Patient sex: M
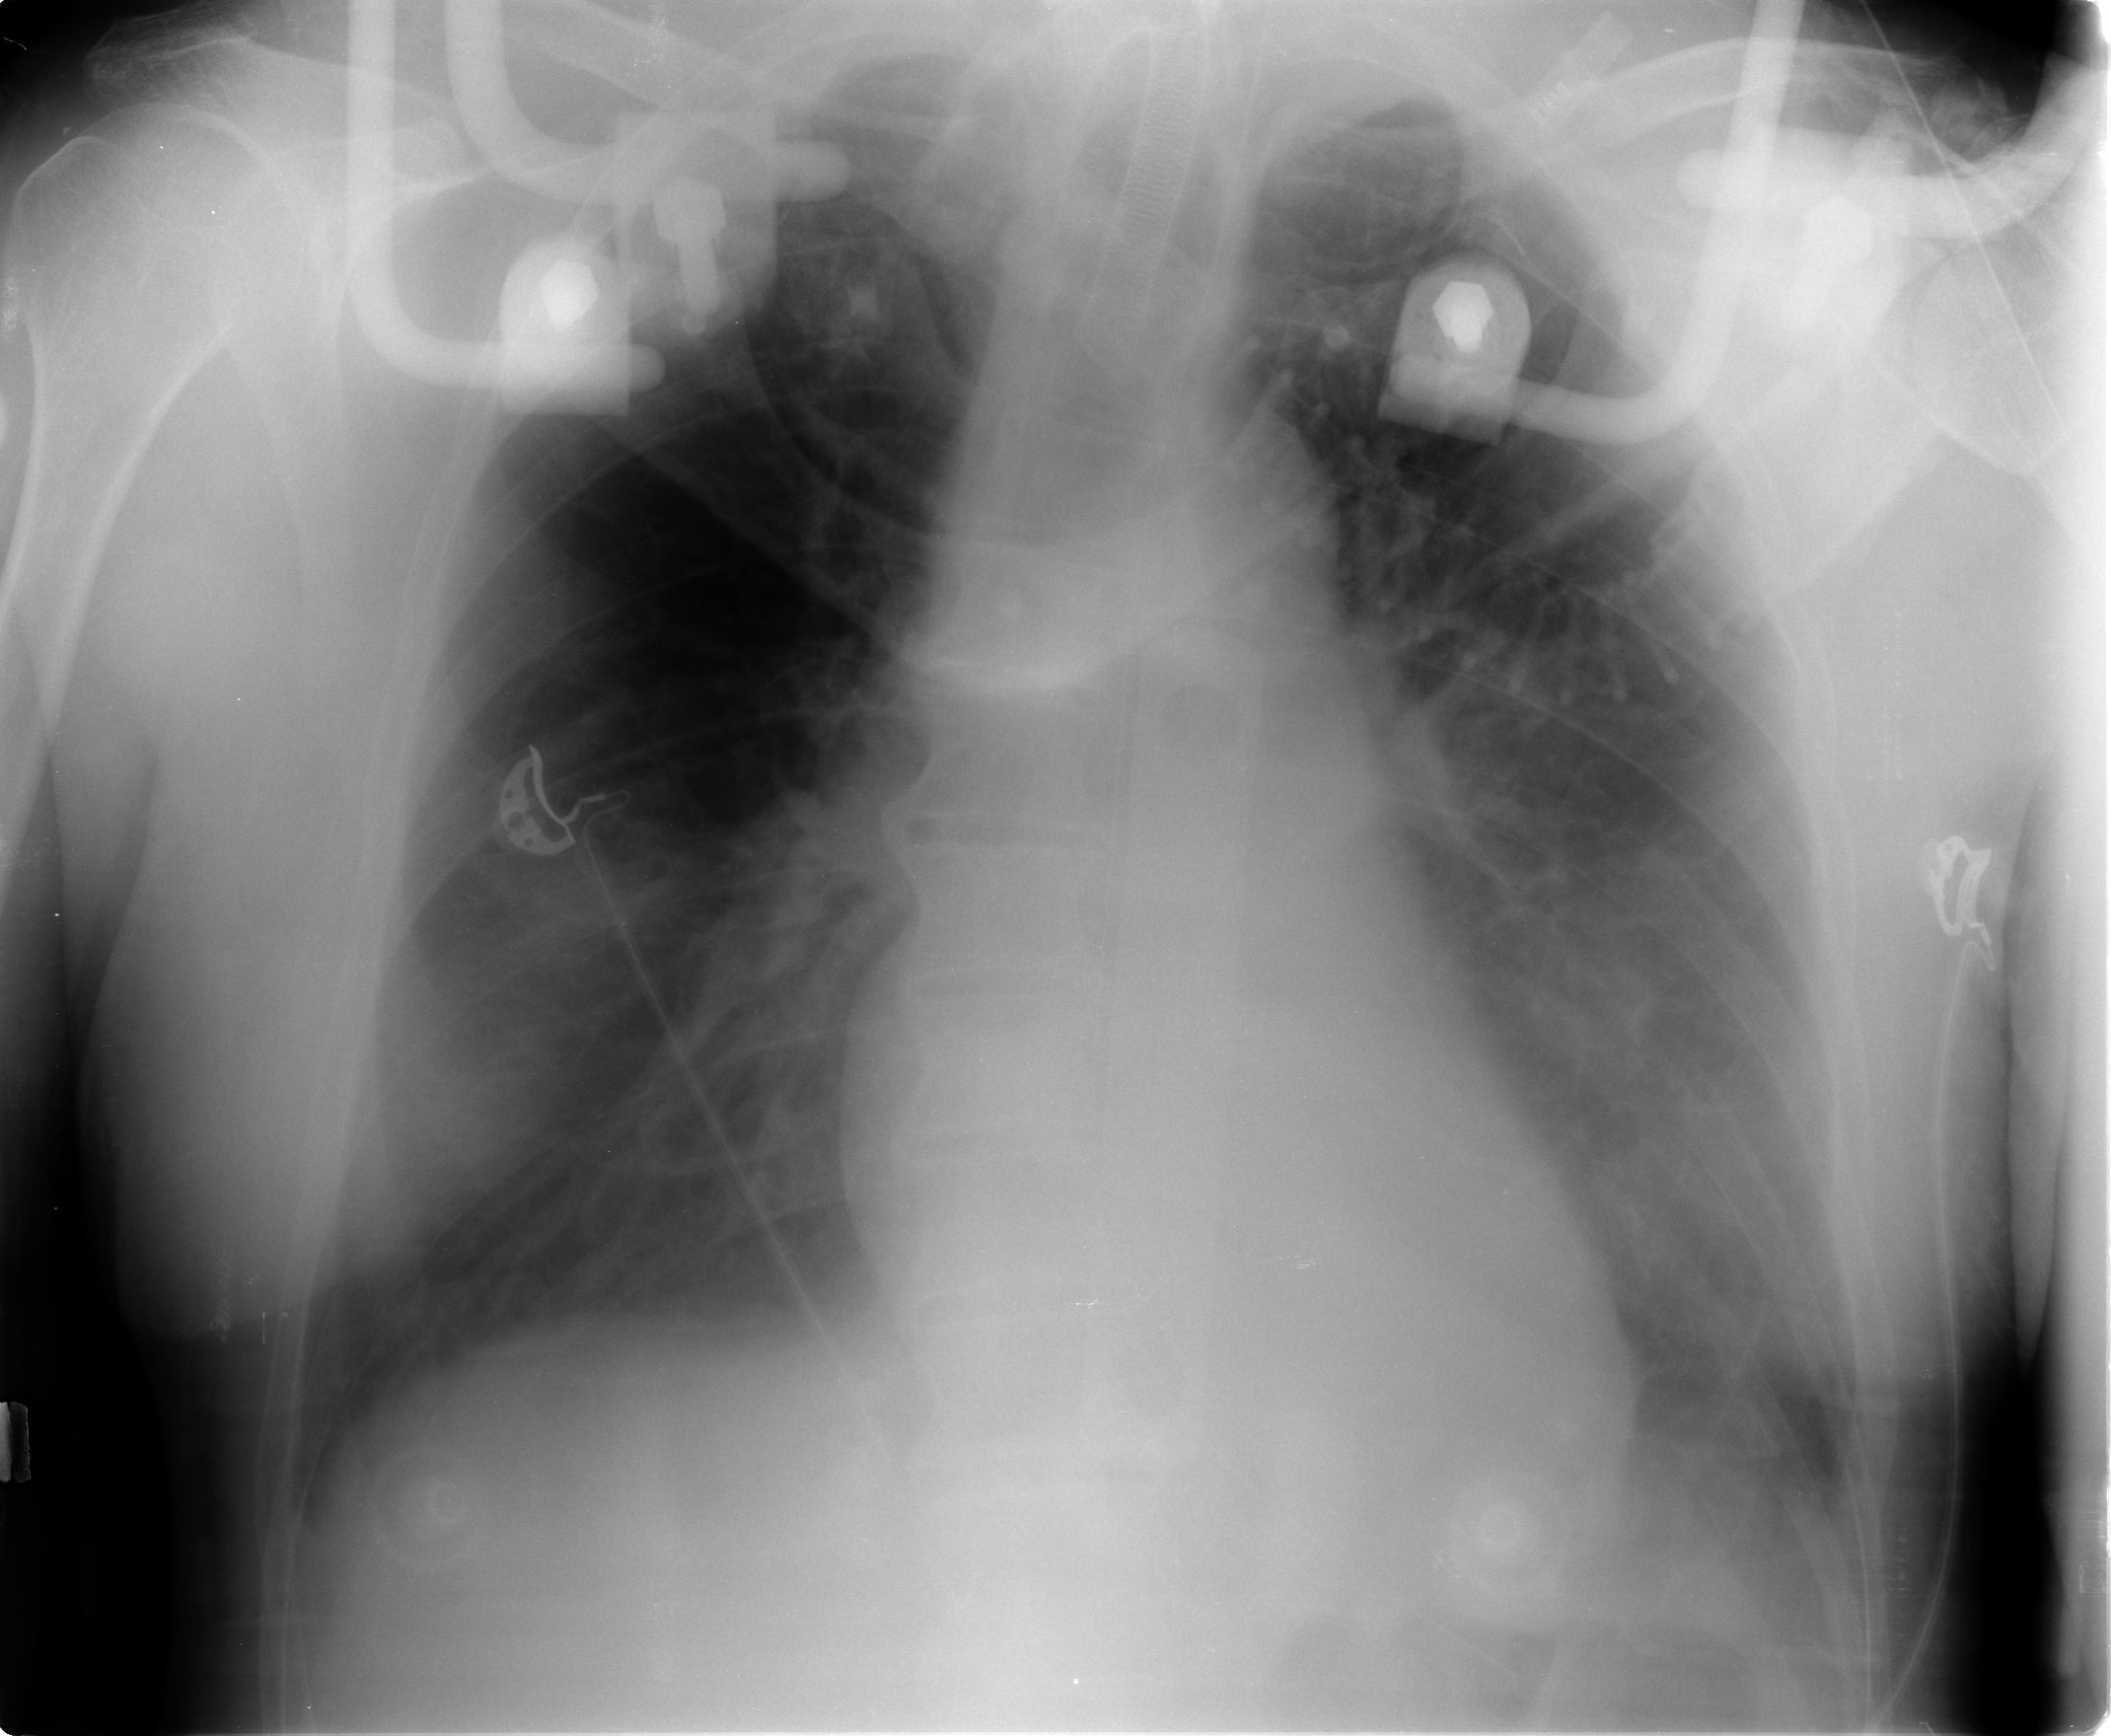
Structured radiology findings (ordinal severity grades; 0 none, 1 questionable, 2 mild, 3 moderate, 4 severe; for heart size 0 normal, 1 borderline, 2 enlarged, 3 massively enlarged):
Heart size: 0
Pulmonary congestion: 0
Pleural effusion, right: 1
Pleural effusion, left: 0
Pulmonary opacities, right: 1
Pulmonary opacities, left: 1
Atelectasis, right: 2
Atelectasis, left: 2